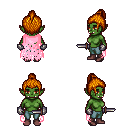
a pixel art fantasy rpg character, female body template, orc, green skin, pink tattered cape, teal pants, dark blonde short topknot hairstyle, metal gloves, maroon shoes, dagger, four views (front, back, left, right), 2x2 character sprite sheet, small pixel art, hard edges, no anti-aliasing